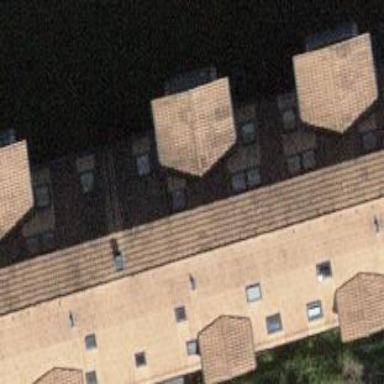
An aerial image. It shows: Building with apartments featuring tiled roof.